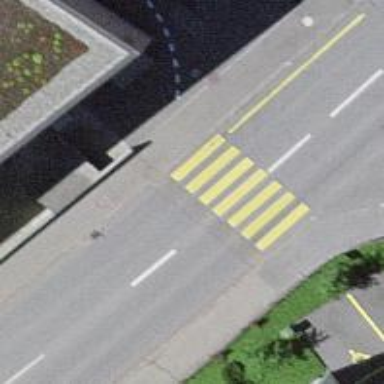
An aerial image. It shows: Marked zebra crossing on the road.